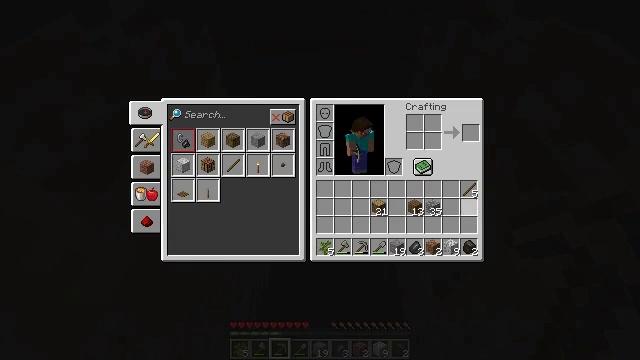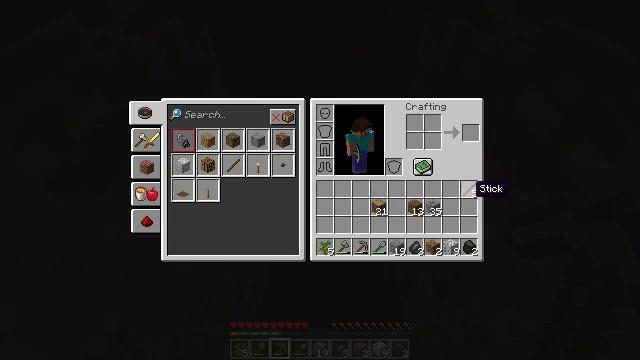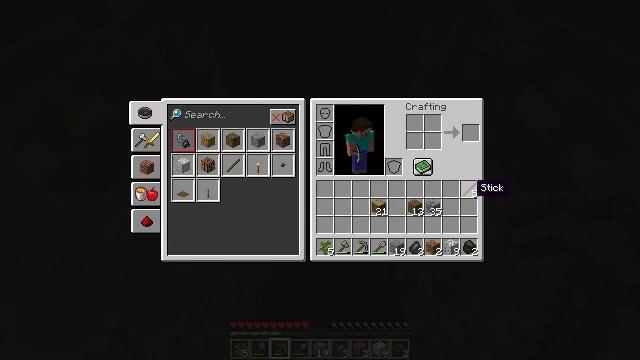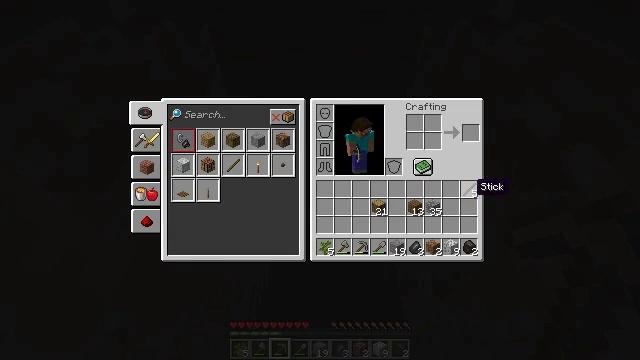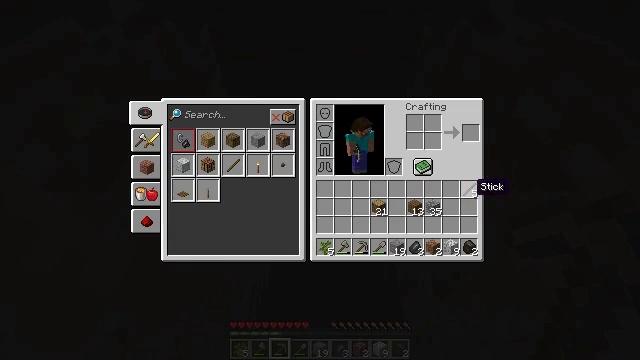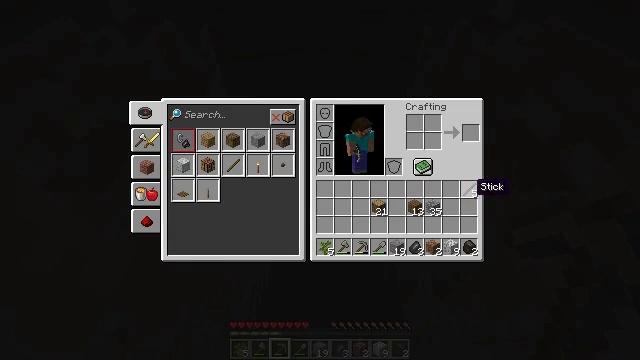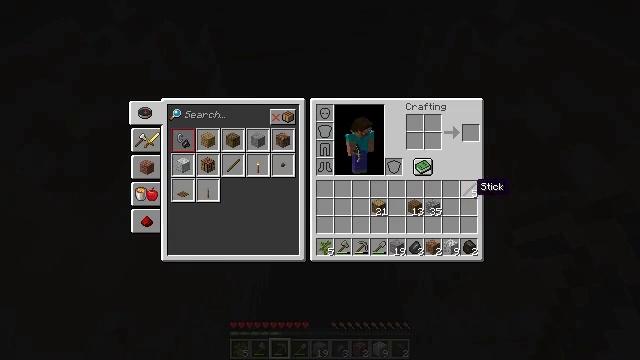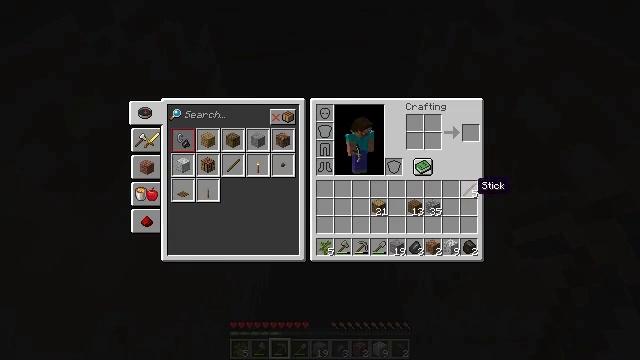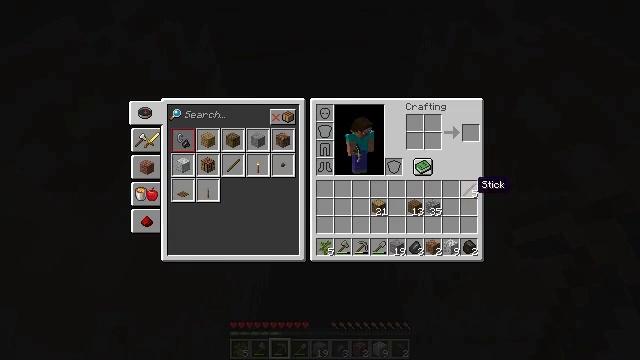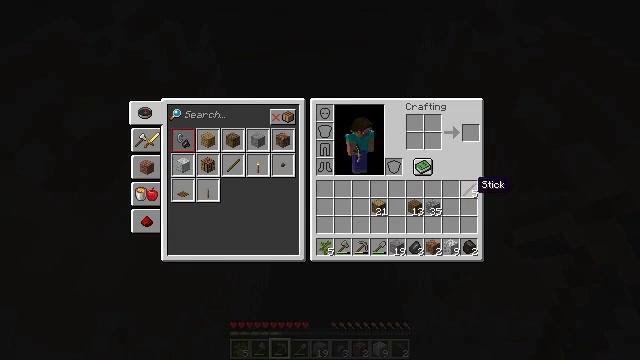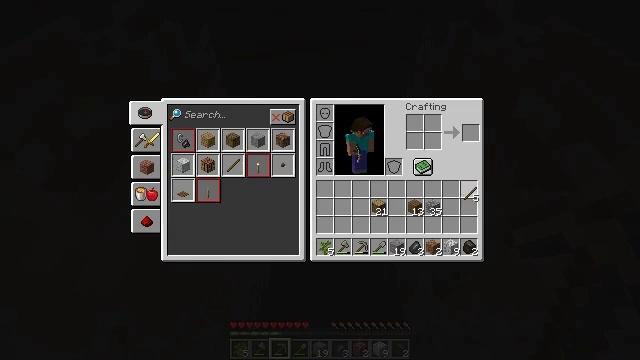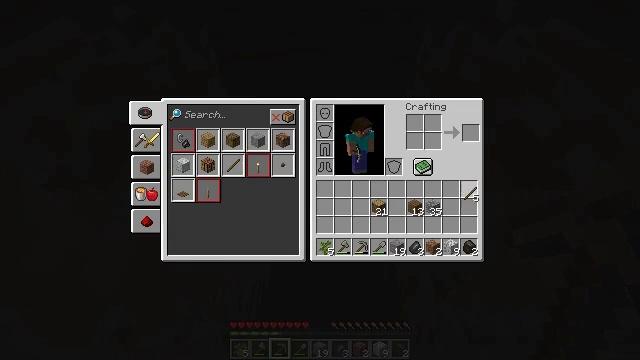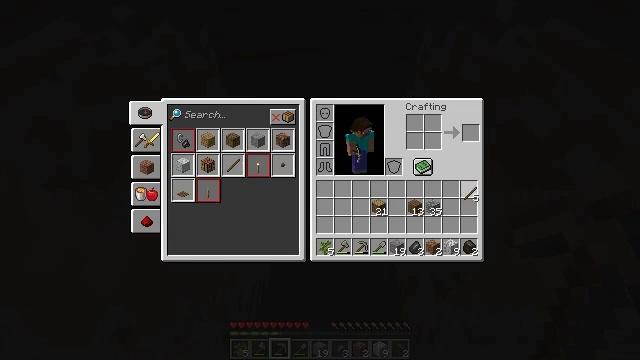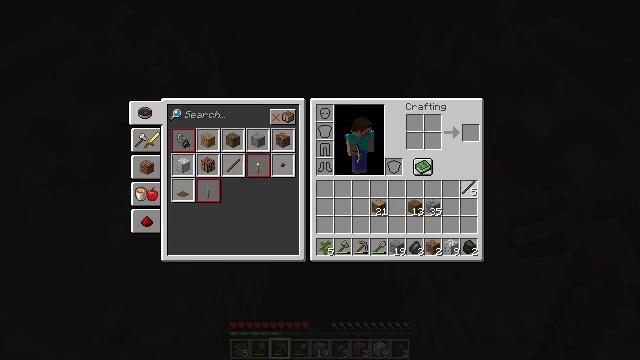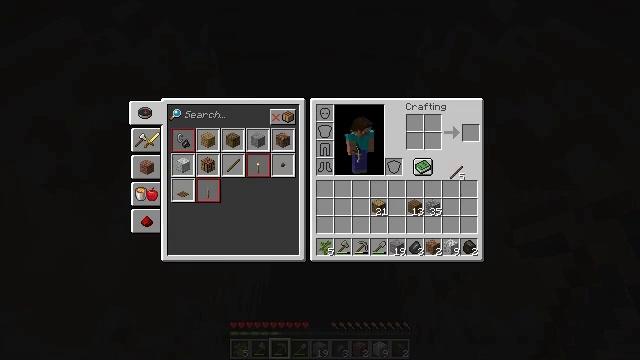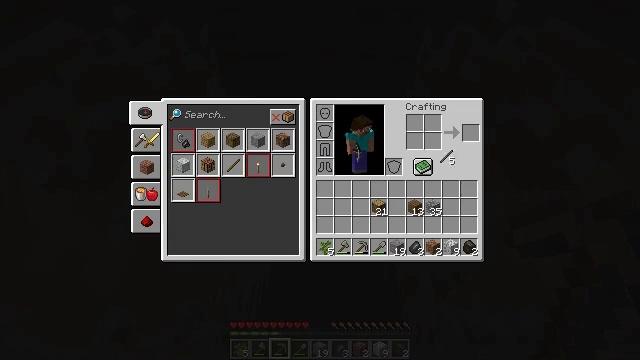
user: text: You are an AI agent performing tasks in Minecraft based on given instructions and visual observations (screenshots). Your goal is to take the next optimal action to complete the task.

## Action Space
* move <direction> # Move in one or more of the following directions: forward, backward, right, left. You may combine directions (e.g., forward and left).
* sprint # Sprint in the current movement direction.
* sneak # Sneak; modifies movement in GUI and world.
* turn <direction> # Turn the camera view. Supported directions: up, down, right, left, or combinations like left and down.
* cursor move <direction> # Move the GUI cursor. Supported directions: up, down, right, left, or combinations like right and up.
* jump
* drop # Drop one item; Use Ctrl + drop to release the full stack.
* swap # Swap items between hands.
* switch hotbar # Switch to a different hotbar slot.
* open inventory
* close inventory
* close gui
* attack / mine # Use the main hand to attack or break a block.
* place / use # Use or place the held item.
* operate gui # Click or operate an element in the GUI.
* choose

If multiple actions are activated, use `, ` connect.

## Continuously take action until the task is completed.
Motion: motion action
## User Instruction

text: Collect stone from the mine.
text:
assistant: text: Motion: no_op
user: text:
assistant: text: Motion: no_op
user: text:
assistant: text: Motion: no_op
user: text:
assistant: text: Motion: no_op
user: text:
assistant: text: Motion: no_op
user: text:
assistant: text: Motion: no_op
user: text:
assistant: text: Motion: no_op
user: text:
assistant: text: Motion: no_op
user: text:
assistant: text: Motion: no_op
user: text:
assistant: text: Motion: attack / mine
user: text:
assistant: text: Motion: attack / mine
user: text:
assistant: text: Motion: attack / mine
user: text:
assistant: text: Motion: attack / mine
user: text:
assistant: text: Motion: turn up
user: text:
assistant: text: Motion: turn up
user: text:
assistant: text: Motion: turn up
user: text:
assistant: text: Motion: no_op
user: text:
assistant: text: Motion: no_op
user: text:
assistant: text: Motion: no_op
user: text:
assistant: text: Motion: no_op
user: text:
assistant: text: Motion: no_op
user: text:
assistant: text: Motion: no_op
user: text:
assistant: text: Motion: no_op
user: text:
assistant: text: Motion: no_op
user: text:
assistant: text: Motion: no_op
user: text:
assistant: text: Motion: no_op
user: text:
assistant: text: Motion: no_op
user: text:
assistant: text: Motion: no_op
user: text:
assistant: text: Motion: attack / mine
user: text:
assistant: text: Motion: attack / mine